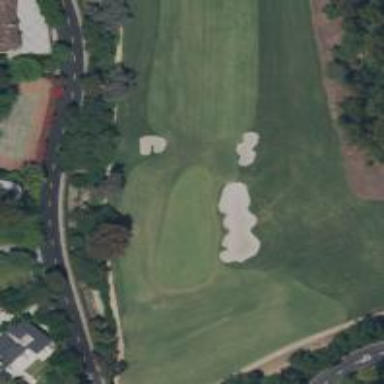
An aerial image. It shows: Golf hole.